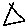
Label: triangle